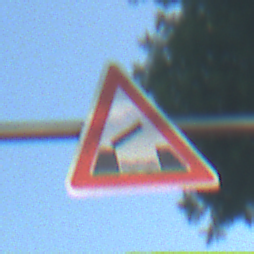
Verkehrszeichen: BeweglicheBruecke
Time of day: MorningAfternoon
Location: Outdoor (RoadRail)
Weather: Clear
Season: NotSpecified
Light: Natural